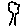
Label: tree